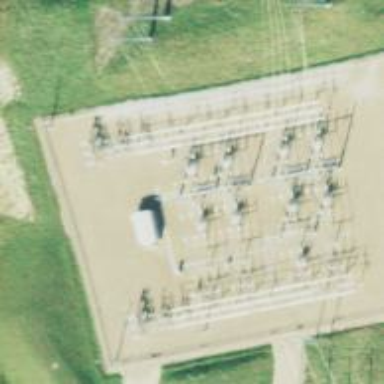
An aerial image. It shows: Switch for power supply.